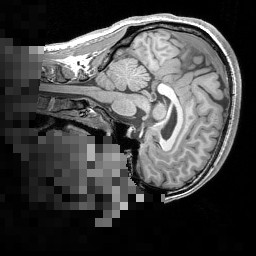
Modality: T1w
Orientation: sagittal
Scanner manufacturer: siemens
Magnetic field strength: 3 T
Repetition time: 1.5 s
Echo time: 0.00291 s